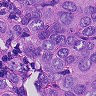
Metastatic tissue present: yes